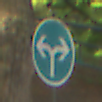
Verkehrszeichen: VorgeschriebeneFahrtrichtungRechtsOderLinks
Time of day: MorningAfternoon
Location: Outdoor (RoadRail)
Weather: Clear
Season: NotSpecified
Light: Natural